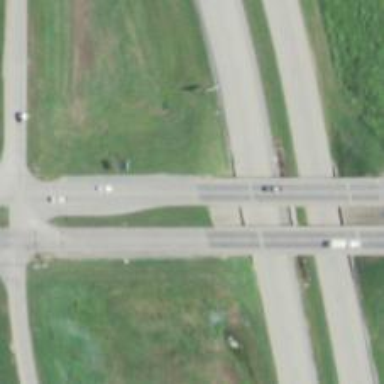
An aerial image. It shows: Primary highway bridge.